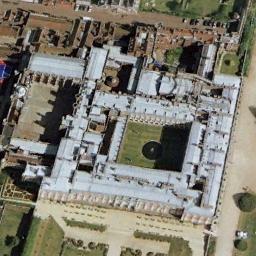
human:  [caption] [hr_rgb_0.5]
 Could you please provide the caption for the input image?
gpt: The white palace has some palaces and courtyards .

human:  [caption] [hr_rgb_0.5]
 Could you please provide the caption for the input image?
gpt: The roofs of palaces are all black, And the whole looks like a rectangle .

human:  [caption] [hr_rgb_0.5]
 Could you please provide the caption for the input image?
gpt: Many buildings of different shapes are in the palace .

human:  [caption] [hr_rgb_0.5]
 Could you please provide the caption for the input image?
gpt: The palace is on the open place surrounded by buildings .

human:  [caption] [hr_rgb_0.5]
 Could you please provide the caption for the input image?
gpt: There are some green lawns beside the blue palace .